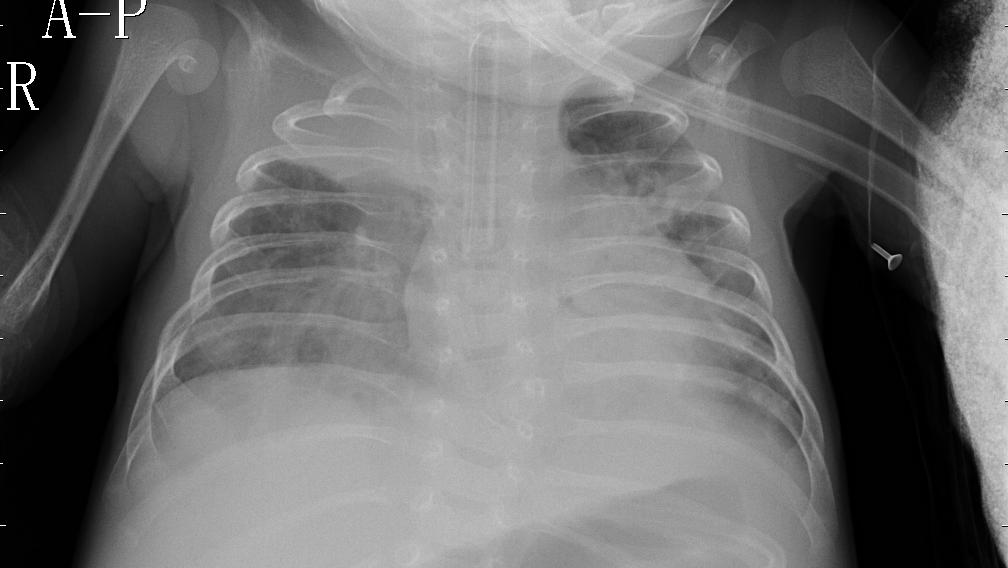
Diagnosis: PNEUMONIA